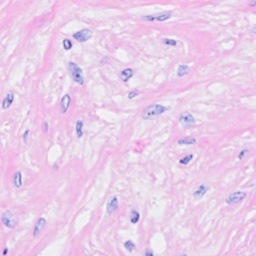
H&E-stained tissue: Breast